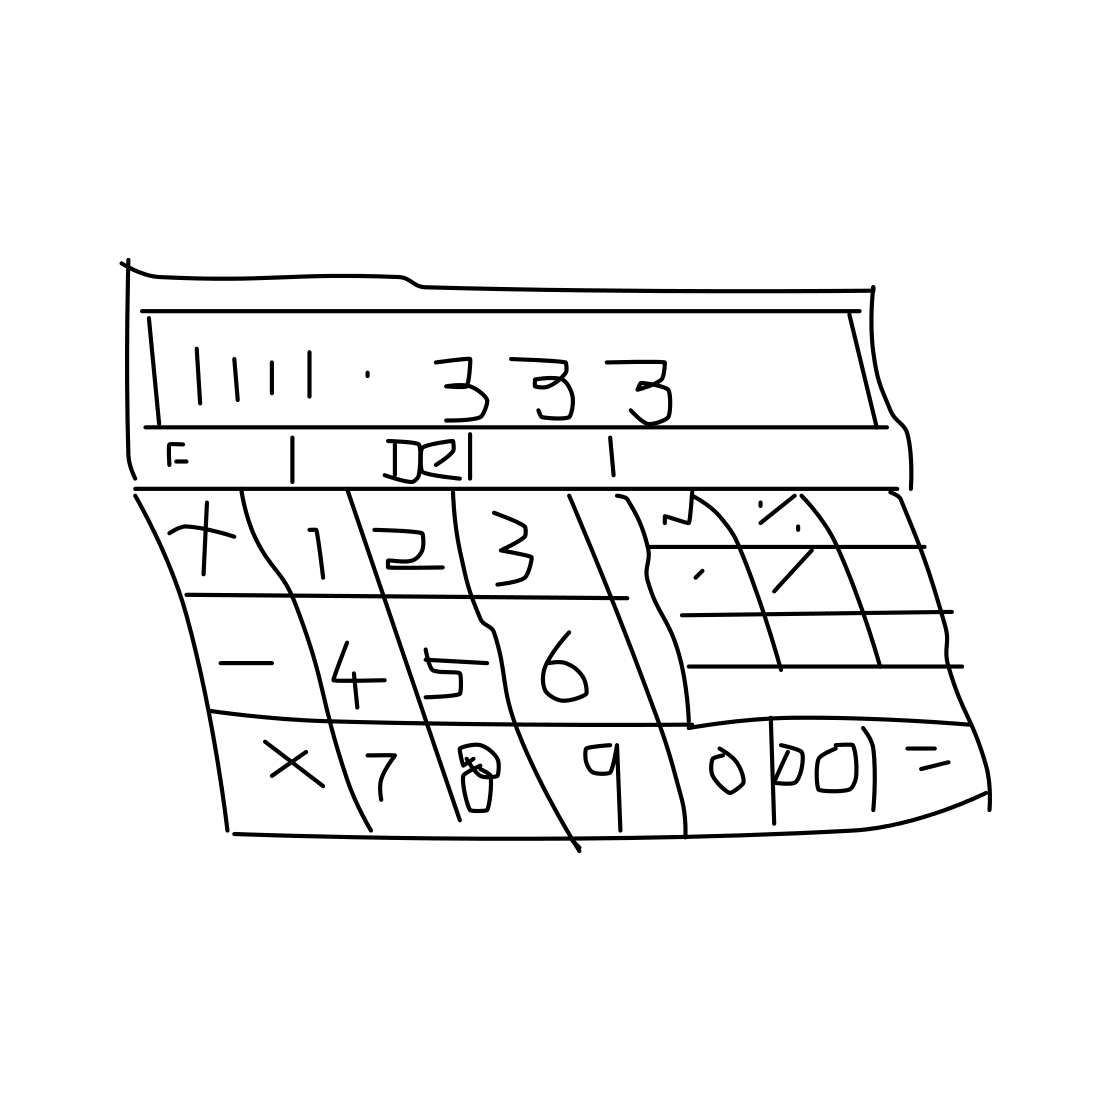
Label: calculator